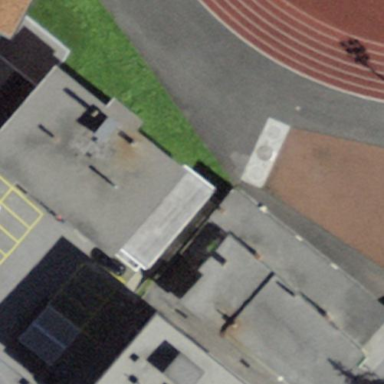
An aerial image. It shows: Building with flat roof.